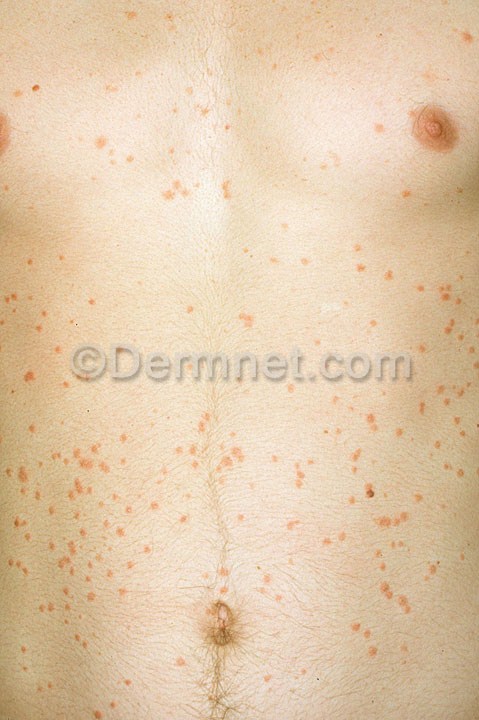
Disease: Psoriasis pictures Lichen Planus and related diseases